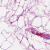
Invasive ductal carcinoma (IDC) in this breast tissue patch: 0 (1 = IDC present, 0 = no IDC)